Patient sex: M
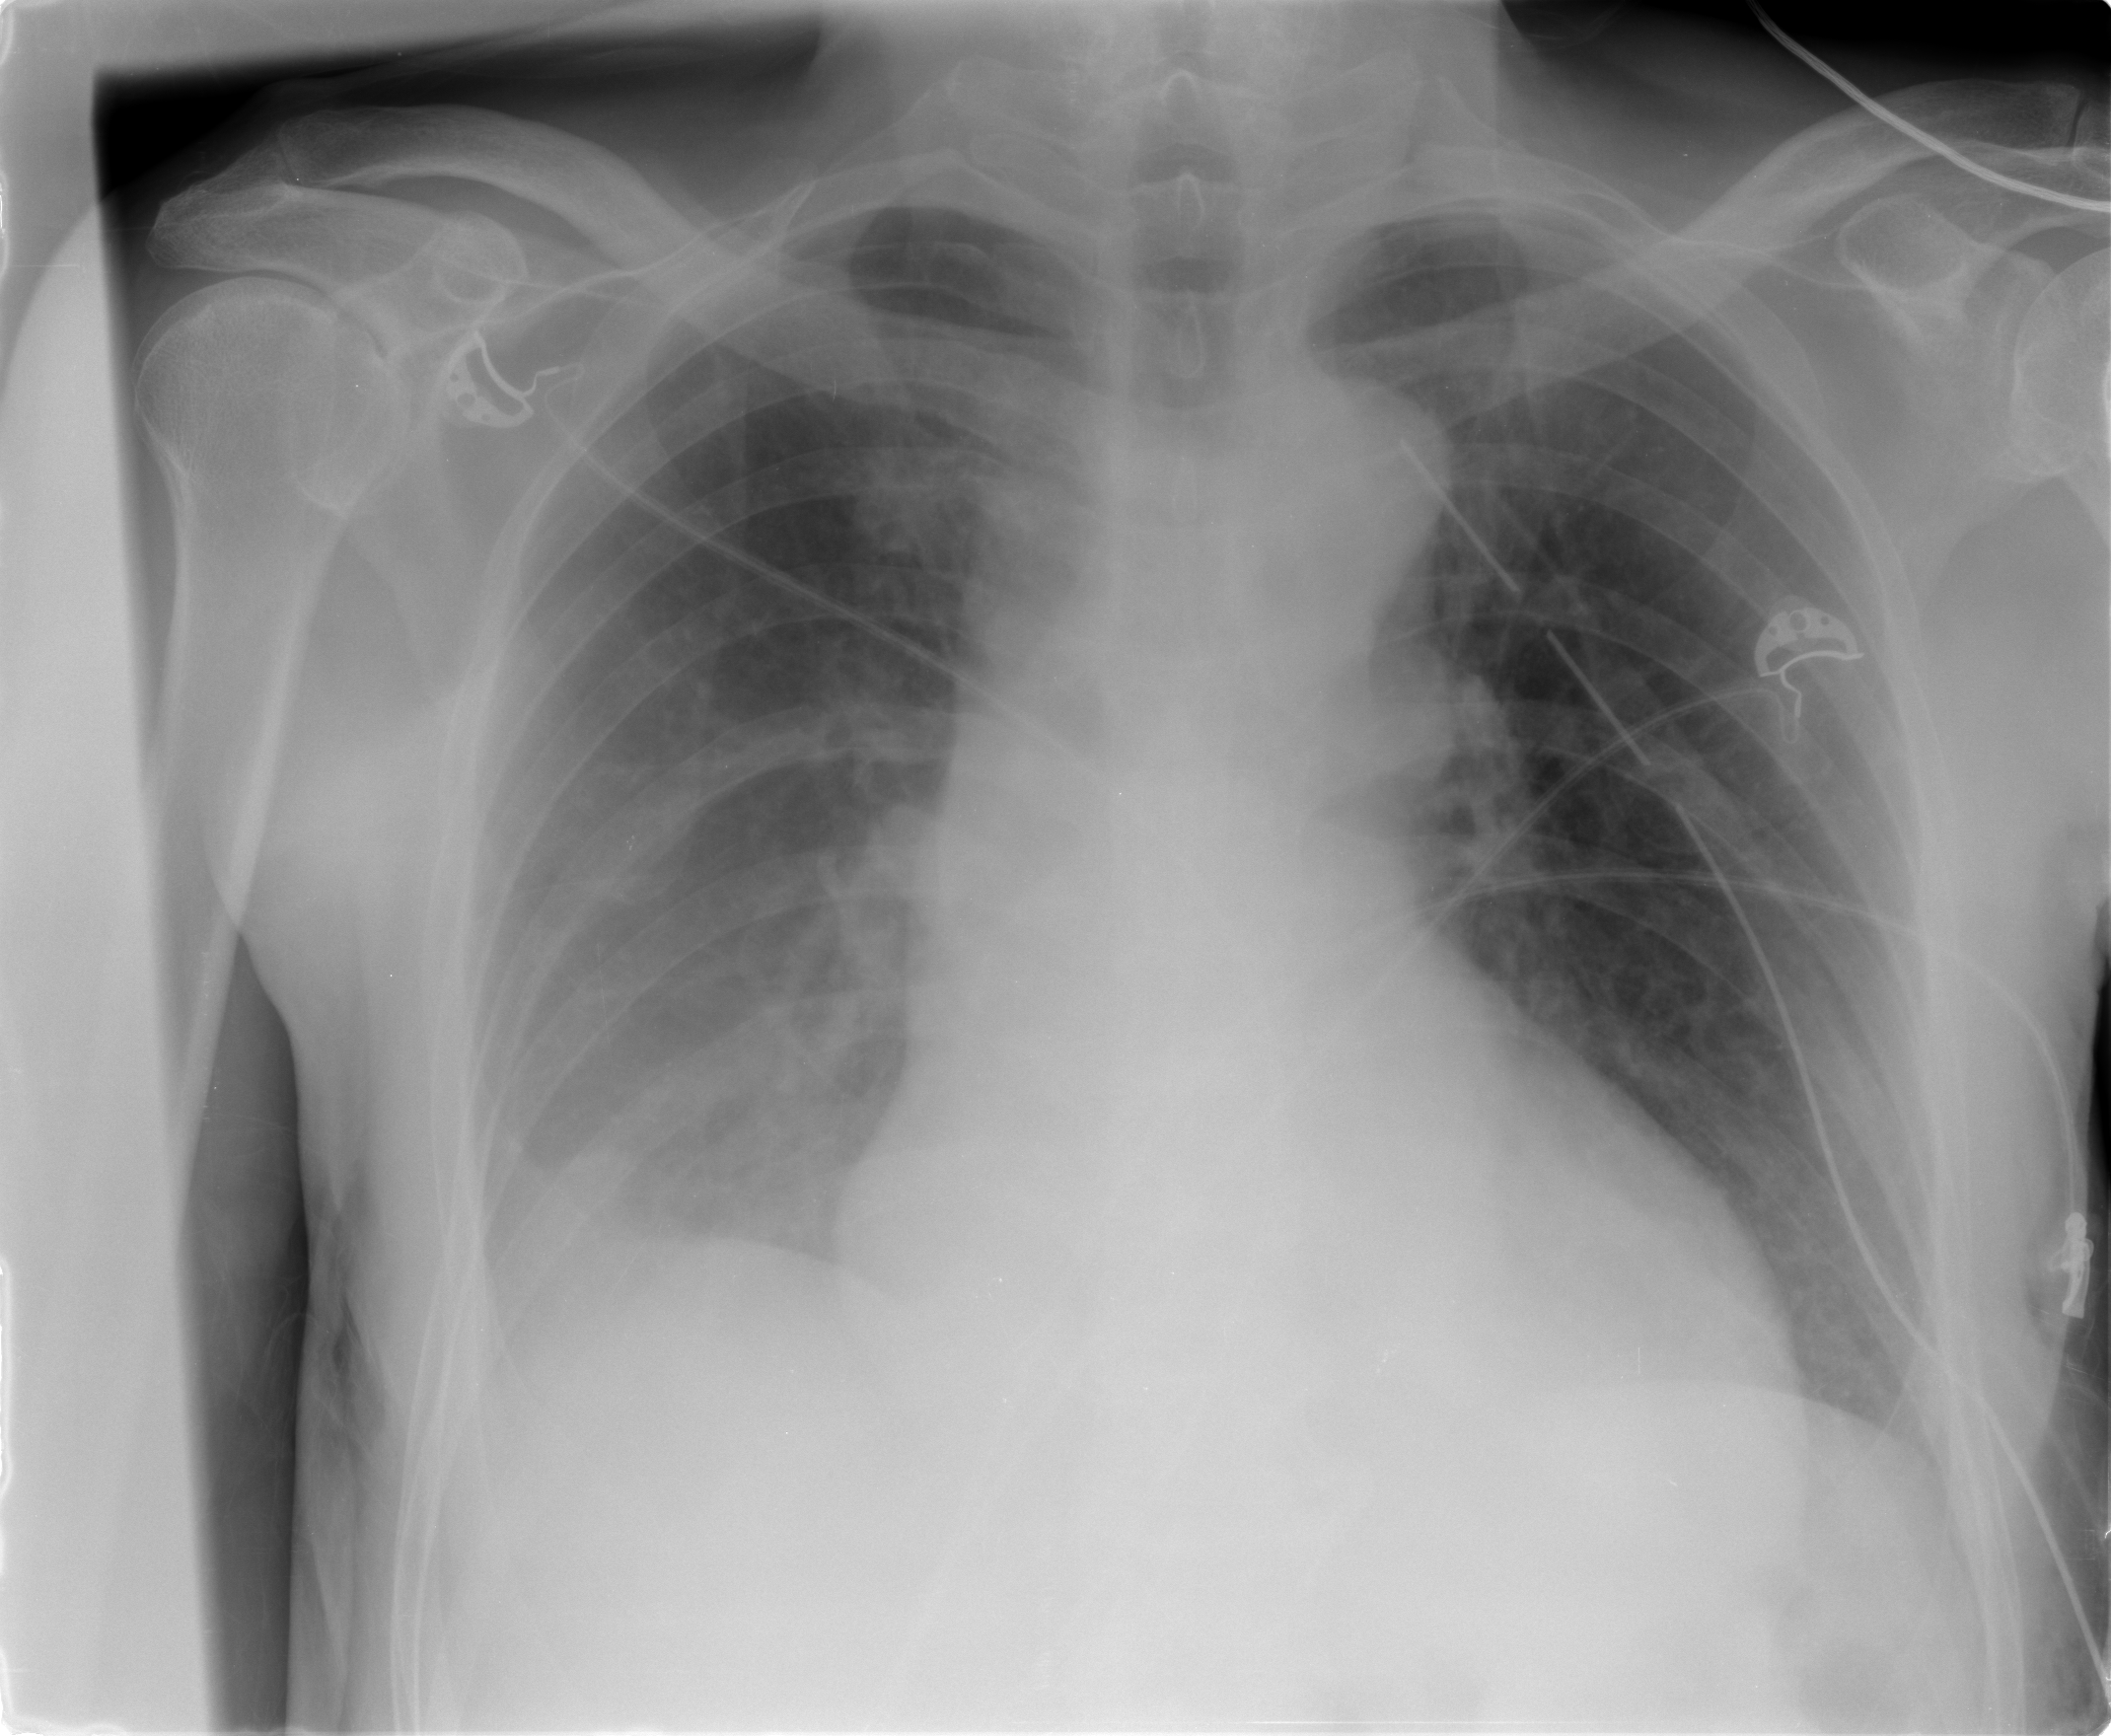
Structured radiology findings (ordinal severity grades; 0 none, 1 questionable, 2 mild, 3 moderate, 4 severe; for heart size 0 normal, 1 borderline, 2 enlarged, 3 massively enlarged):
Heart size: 1
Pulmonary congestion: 2
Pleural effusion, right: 1
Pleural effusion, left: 0
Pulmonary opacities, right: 0
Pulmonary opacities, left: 0
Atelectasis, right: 1
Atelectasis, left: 0